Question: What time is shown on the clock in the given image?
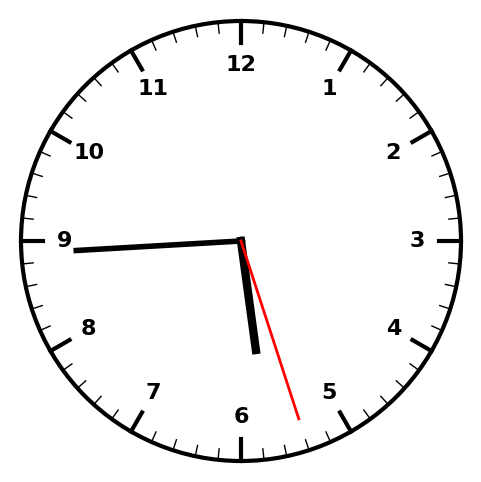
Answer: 05:44:27